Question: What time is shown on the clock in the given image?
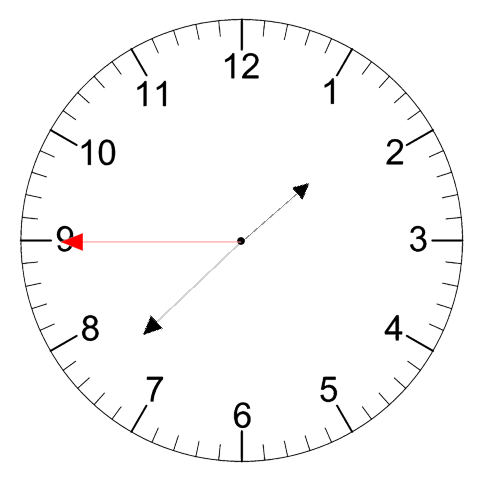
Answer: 01:37:45